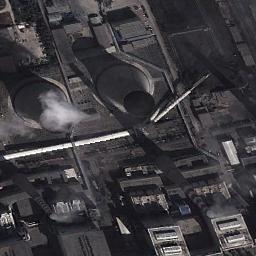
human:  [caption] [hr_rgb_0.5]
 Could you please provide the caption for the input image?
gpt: There is a smoking thermal power station by the road .

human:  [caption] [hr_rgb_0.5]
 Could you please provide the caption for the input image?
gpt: Many buildings are near the thermal power station .

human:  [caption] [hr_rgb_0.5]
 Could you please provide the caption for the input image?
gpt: There are workshops and machinery in the thermal power station  Two cooling towers are emitting steam, and two chimneys are emitting smoke .

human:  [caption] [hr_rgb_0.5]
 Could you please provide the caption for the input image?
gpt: The thermal power station is on the bare land next to some buildings .

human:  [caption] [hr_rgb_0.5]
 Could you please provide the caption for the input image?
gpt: There are many buildings and two chimneys on the thermal power station .